Question: How to customize "Photo Album" back navigation button to "Photo" in UIImagePickerController?
I have try my luck
Any idea how to customize the Photo Album back navigation button.
'''
UIImagePickerController *albumPicker = [[UIImagePickerController alloc]init];
[albumPicker setDelegate:self];
[albumPicker setSourceType:UIImagePickerControllerSourceTypePhotoLibrary];
popOverController = [[UIPopoverController alloc]initWithContentViewController:albumPicker];
[popOverController presentPopoverFromRect:CGRectMake(0,0,templatePhotoPlaceholderView.frame.size.height/2,templatePhotoPlaceholderView.frame.size.height) inView:templatePhotoPlaceholderView permittedArrowDirections:UIPopoverArrowDirectionAny animated:NO];
[popOverController setPopoverContentSize:CGSizeMake(320, 480)];
[albumPicker release];
'''
I want to customize the photo albums to Photo has shown in image and Saved Photos to Photo's
How to do this I try it its not working for me
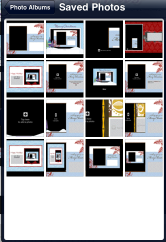
Answer: '''
- (void)navigationController:(UINavigationController *)navigationController willShowViewController:(UIViewController *)viewController animated:(BOOL)animated {
UINavigationItem *ipcNavBarTopItem;
// add done button to right side of nav bar
UIBarButtonItem *doneButton = [[UIBarButtonItem alloc] initWithTitle:@"Photos"
style:UIBarButtonItemStylePlain
target:self
action:@selector(saveImages:)];
UINavigationBar *bar = navigationController.navigationBar;
[bar setHidden:NO];
ipcNavBarTopItem = bar.topItem;
ipcNavBarTopItem.title = @"Photos";
ipcNavBarTopItem.rightBarButtonItem = doneButton;
}
'''
This is fixed the problem for the question.